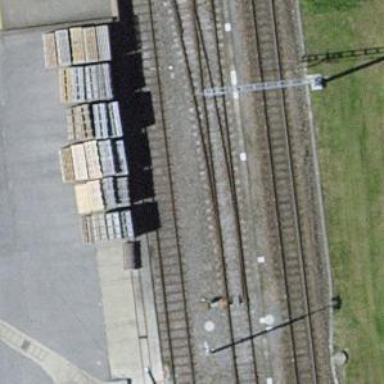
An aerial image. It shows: Railway switch.